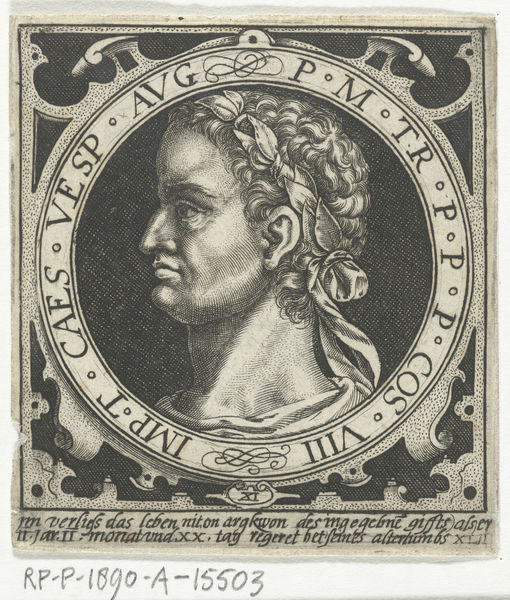
Titel: Portret van Vespasianus op medaillon
Künstler: Nicolaes de Bruyn
Standort: Amsterdam
Institution: Rijksmuseum
Schlagwörter: nose, profile, greek, man, roman, head, bust, ink, seal, latin, monochromatic, caesar, numeral, seals, buct